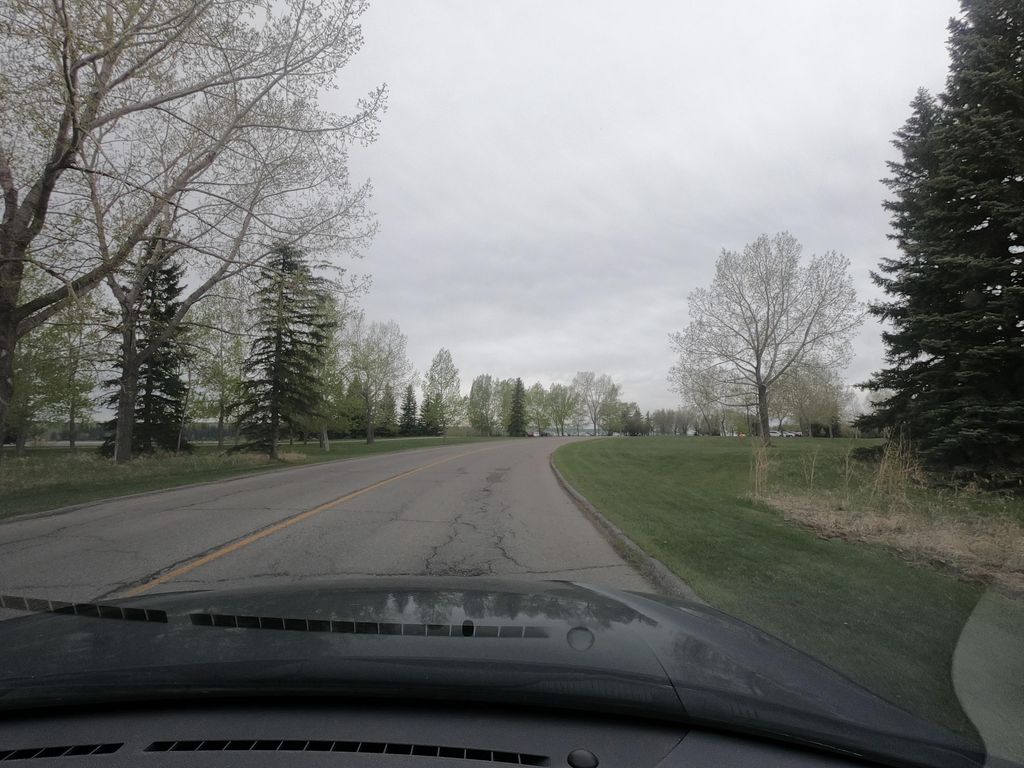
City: calgary